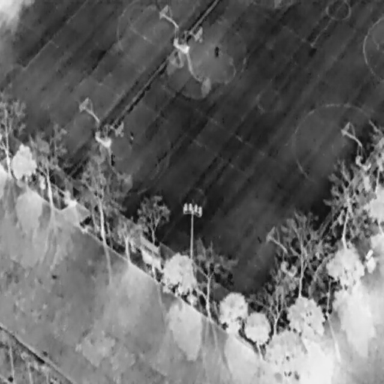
There are three People in the infrared image.